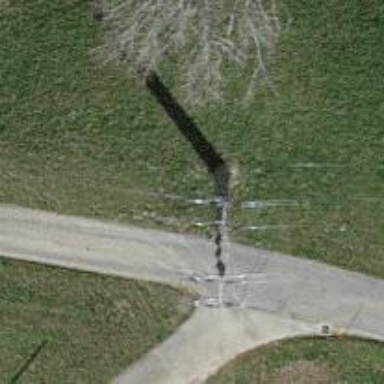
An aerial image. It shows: Concrete power pole.